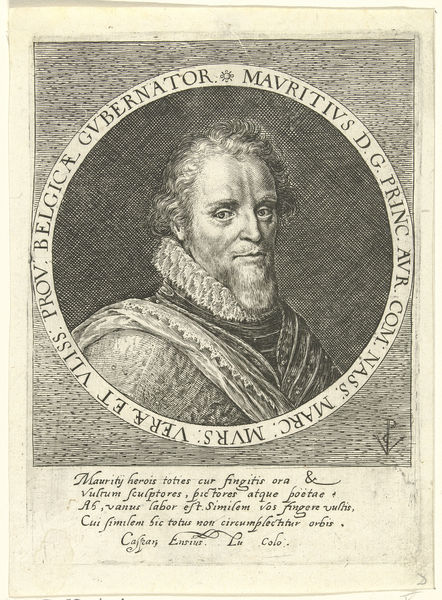
Titel: Portret van Maurits van Oranje
Künstler: Crispijn van de (I) Passe
Standort: Amsterdam
Institution: Rijksmuseum
Schlagwörter: held, kopf, mann, holz, mund, nase, profil, zeichnung, blick, tuch, bart, augen, kragen, vollbart, bildnis, halskrause, herr, portrait, porträt, signatur, haare, adel, kinn, lippen, locken, kreis, rund, adlig, schrift, papier, inschrift, poet, maler, platte, fein, oberkörper, schraffur, radierung, stich, widmung, text, herrscher, rüstung, seitenprofil, herrscherportrait, gouverneur, poesie, kres, gestrichelt, moritz, belgien, provinz, mauritius, belgieb